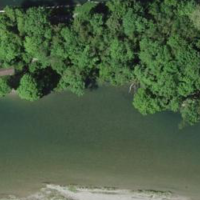
EUNIS habitat code: 15
Species observed at this site:
Phyllobius pomaceus
Alcedo atthis
Aix galericulata